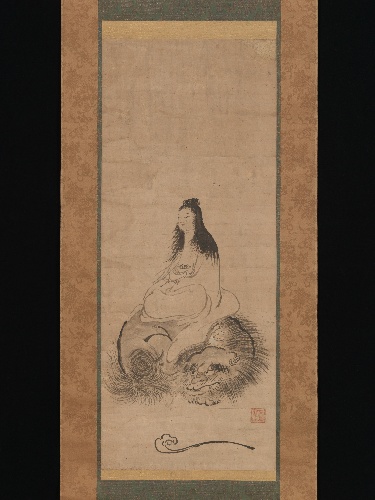
Title: 秀製筆  騎獅文殊図|Monju on a Lion
Artist: Shūsei
Artist bio: Japanese, active late 15th century
Date: late 15th century
Object type: Hanging scroll
Classification: Paintings
Medium: Hanging scroll; ink on paper
Culture: Japan
Period: Muromachi period (1392–1573)
Dimensions: Image: 32 1/16 in. × 13 in. (81.5 × 33 cm)
Overall with mounting: 65 9/16 × 19 1/8 in. (166.5 × 48.6 cm)
Overall with knobs: 65 9/16 × 20 7/8 in. (166.5 × 53 cm)
Department: Asian Art
Credit line: Mary Griggs Burke Collection, Gift of the Mary and Jackson Burke Foundation, 2015
Accession year: 2015
Repository: Metropolitan Museum of Art, New York, NY
Tags: Manjushri|Bodhisattvas|Lions